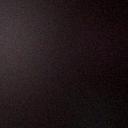
Screen state: off